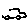
Label: car